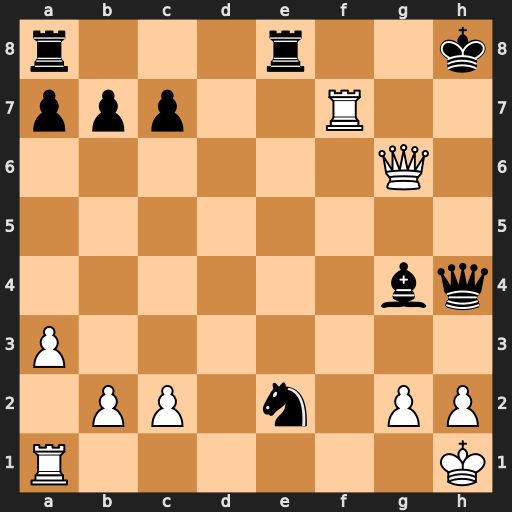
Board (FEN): r3r2k/ppp2R2/6Q1/8/6bq/P7/1PP1n1PP/R6K
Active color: w
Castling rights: -
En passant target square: -
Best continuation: Qg7#